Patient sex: M
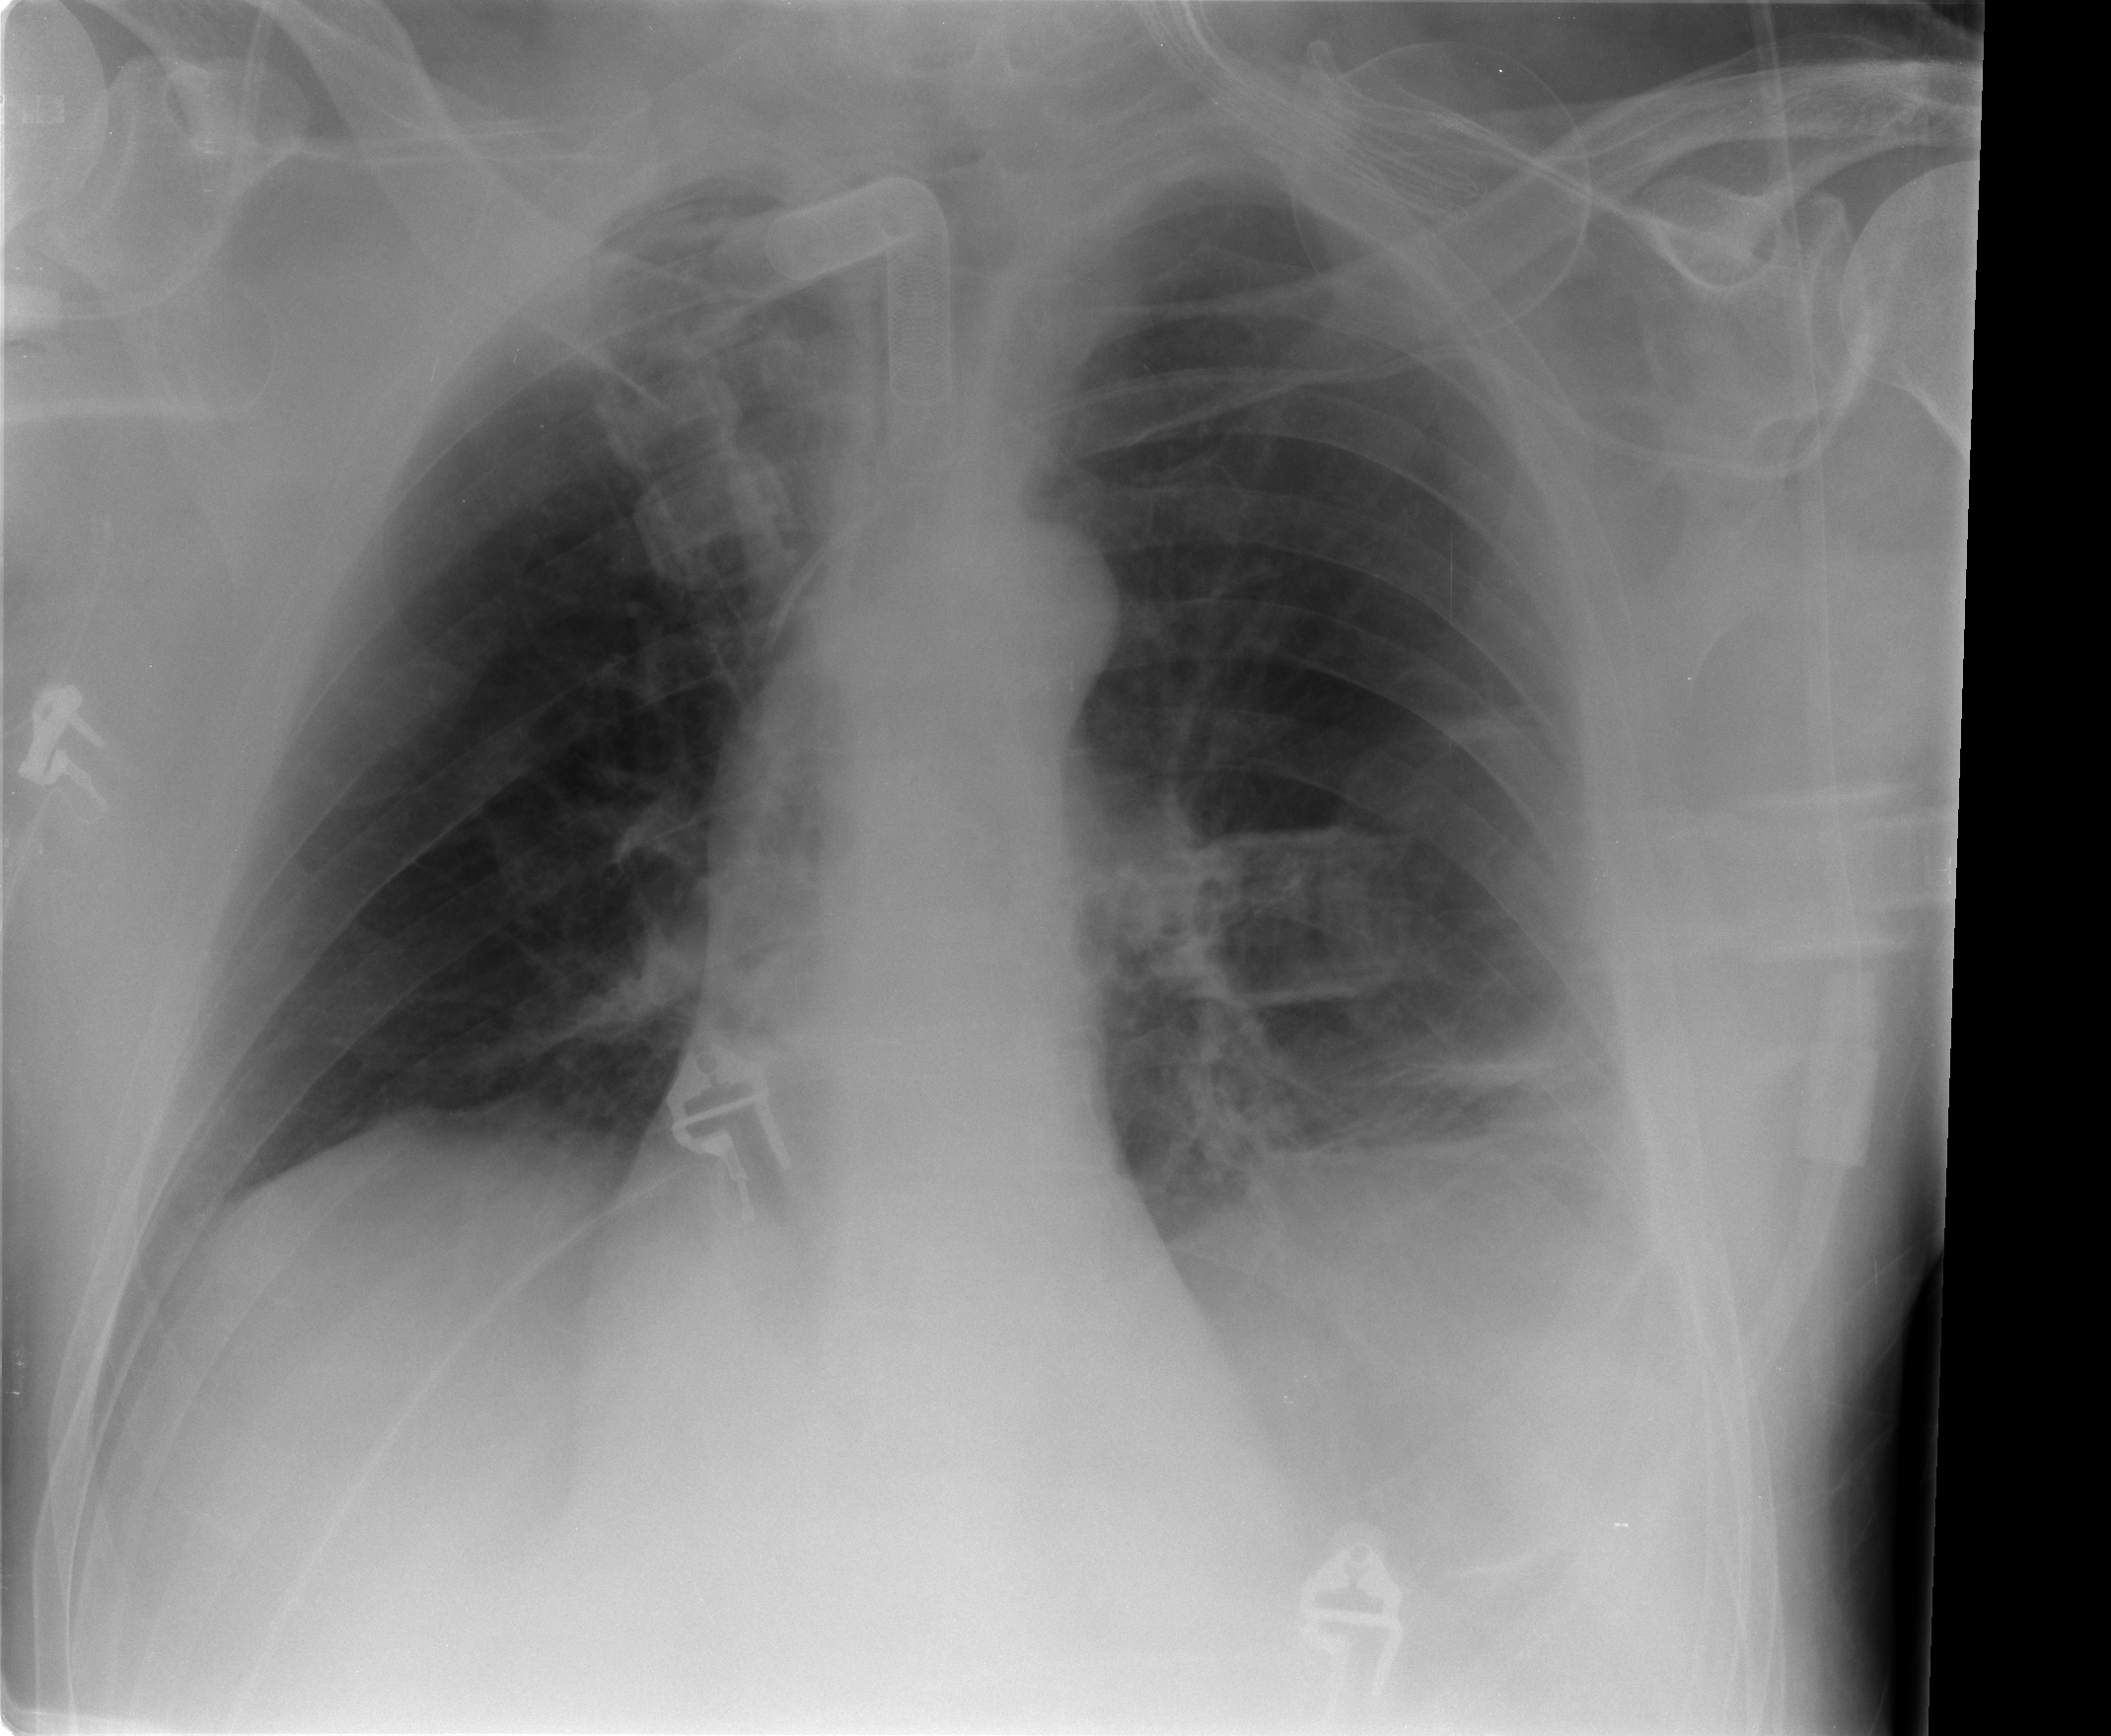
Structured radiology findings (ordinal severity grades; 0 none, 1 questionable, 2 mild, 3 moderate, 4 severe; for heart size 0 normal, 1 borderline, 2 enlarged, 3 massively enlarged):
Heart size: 0
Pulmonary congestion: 0
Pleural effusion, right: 0
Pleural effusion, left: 1
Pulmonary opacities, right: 0
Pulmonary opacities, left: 0
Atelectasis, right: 0
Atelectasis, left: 2